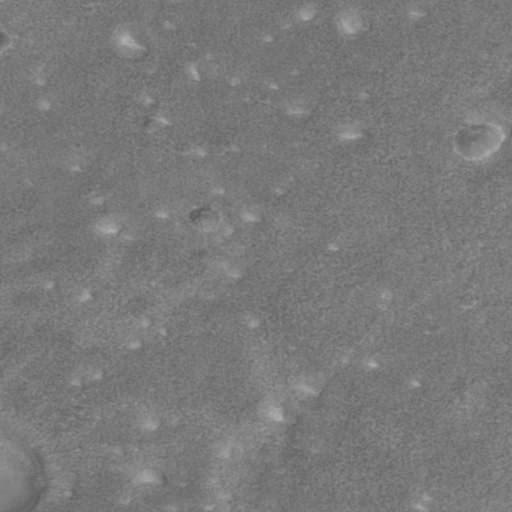
Objects detected: cone